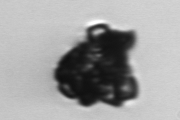
Label: Delphineis